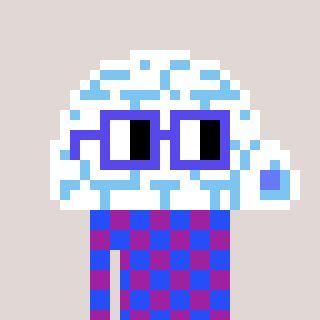
a pixel art character with square blue glasses, a igloo-shaped head and a magenta-colored body on a warm background